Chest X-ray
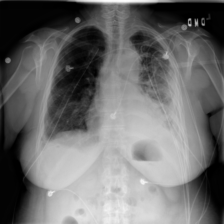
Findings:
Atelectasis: negative
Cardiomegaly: negative
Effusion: negative
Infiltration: negative
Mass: negative
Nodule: negative
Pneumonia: negative
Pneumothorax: negative
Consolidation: negative
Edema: negative
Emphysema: negative
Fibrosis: negative
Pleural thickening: negative
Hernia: negative